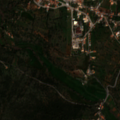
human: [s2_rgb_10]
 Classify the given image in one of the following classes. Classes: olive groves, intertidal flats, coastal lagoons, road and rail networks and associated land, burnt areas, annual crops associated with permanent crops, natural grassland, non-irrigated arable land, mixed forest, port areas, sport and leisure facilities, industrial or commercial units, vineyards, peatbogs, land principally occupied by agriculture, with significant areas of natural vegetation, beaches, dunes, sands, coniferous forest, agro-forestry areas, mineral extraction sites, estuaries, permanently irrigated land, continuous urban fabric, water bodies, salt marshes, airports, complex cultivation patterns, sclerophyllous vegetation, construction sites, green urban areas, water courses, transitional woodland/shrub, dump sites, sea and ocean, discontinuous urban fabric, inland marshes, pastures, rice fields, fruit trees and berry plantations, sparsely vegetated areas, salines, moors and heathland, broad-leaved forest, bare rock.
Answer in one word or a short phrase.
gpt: discontinuous urban fabric, permanently irrigated land, fruit trees and berry plantations, annual crops associated with permanent crops, complex cultivation patterns, sclerophyllous vegetation